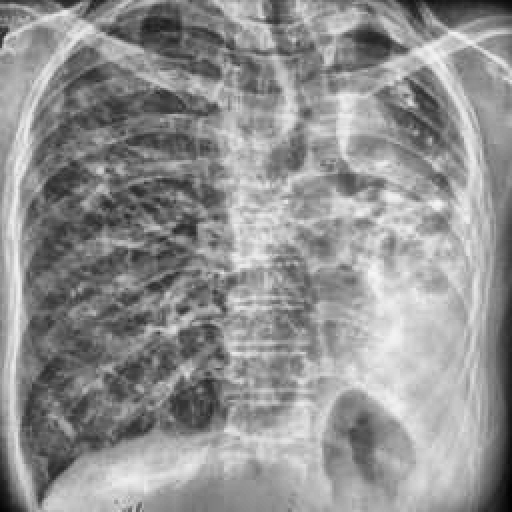
Finding: TUBERCULOSIS